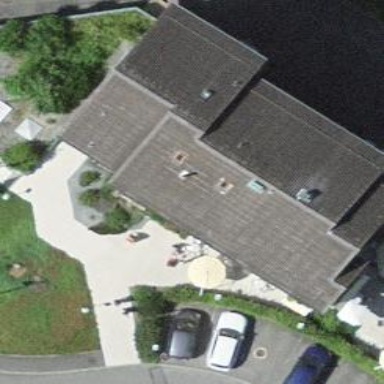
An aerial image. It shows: Restaurant.